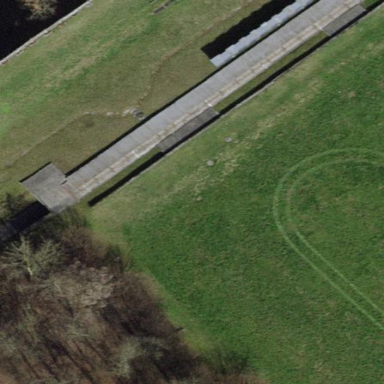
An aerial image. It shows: Retaining wall.